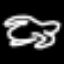
Label: frog